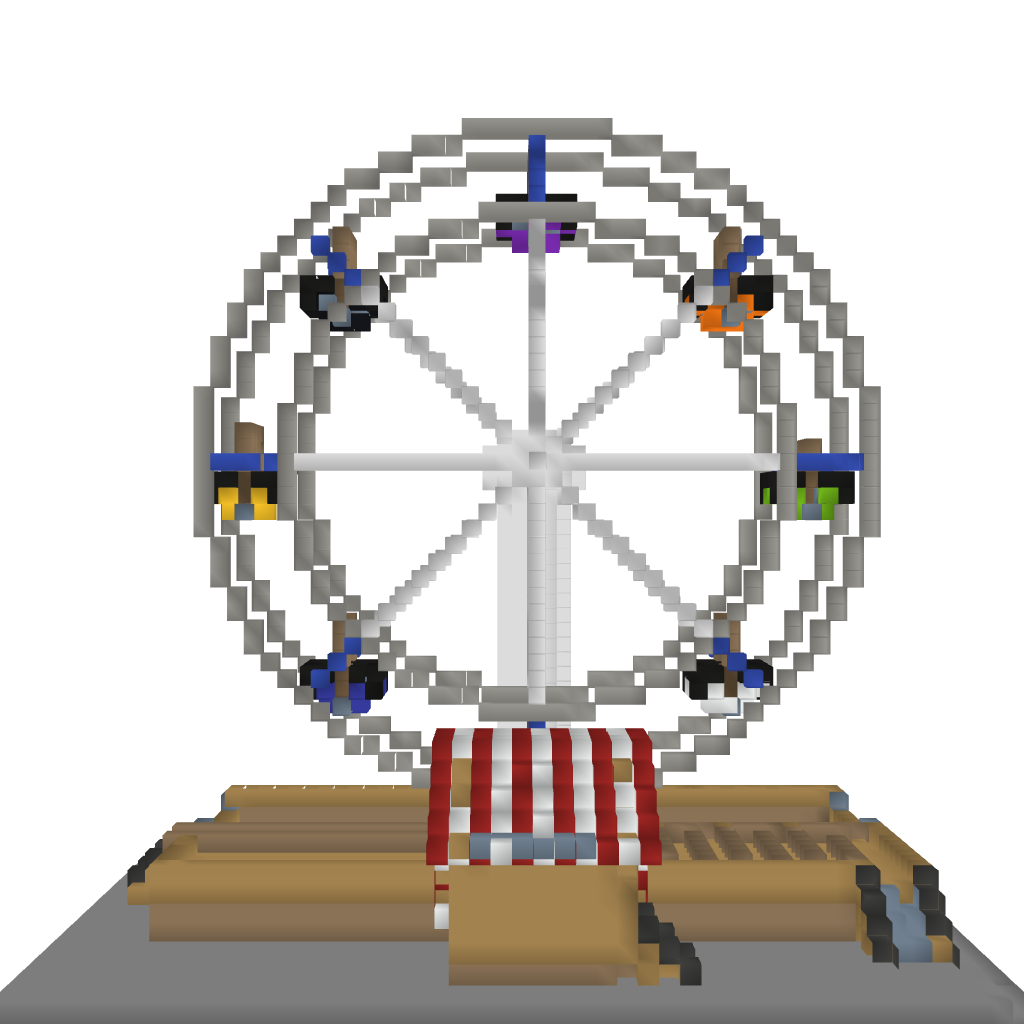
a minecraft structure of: FerrisWheel